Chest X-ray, AP view. Patient: 65 years old, sex F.
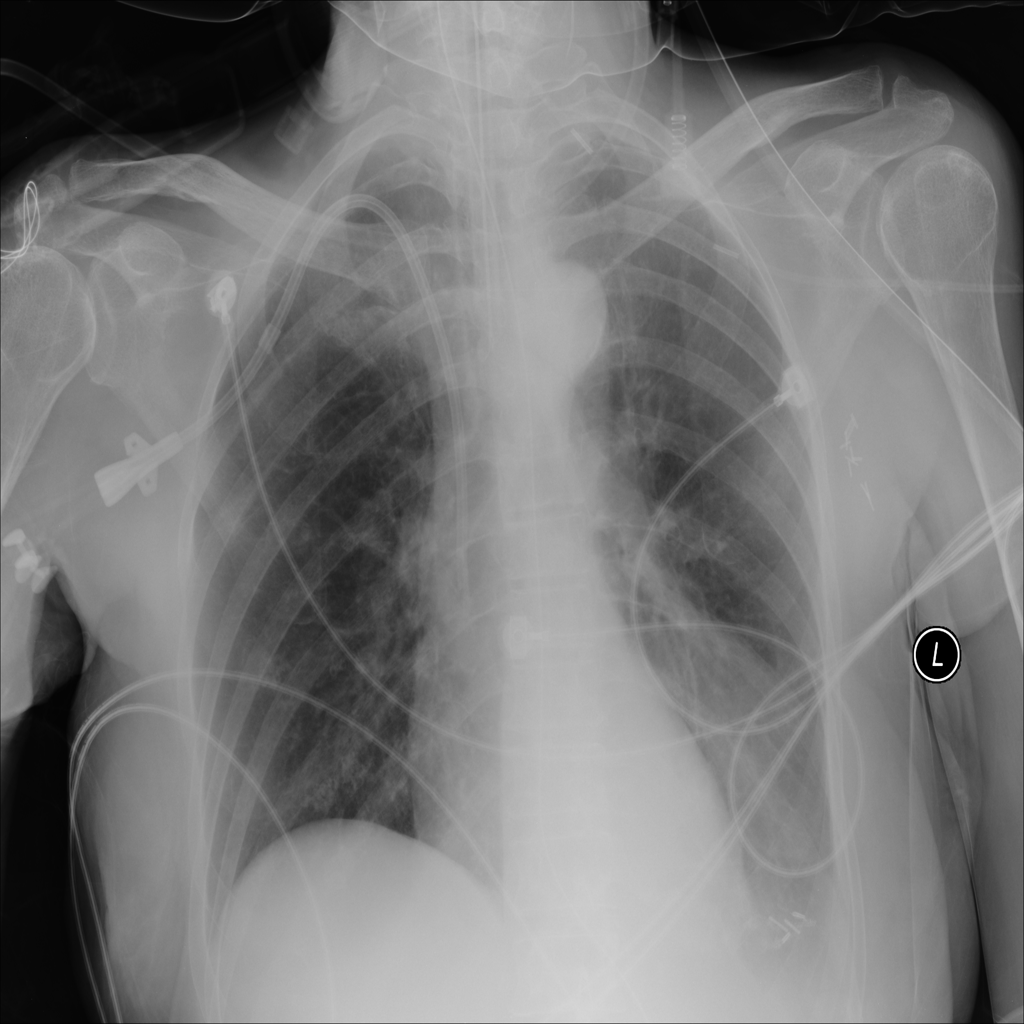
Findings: Consolidation, Effusion